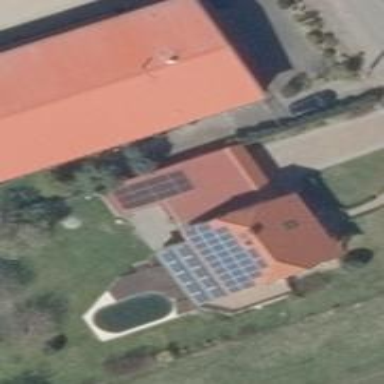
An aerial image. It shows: Small solar photovoltaic panel generator is producing electricity.